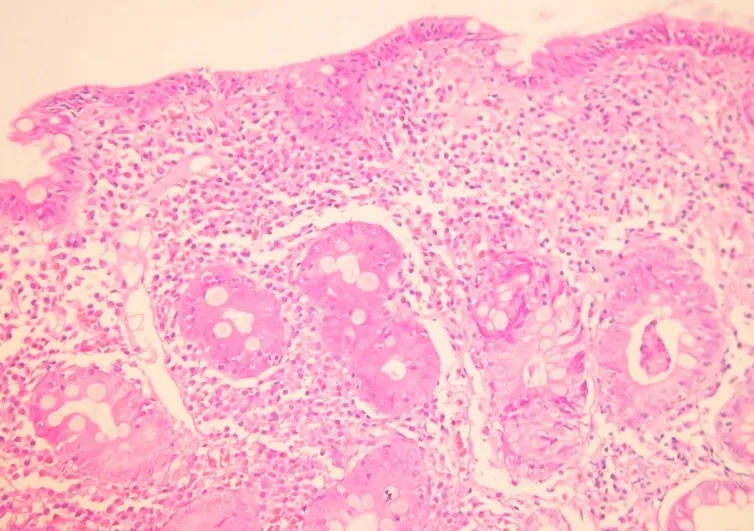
Marked villous atrophy and increased number of intraepithelial lymphocytosis, HE, 200x.
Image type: pathology (h&e)